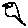
Label: bird